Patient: sex M, age 55
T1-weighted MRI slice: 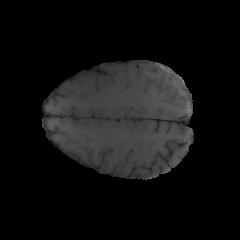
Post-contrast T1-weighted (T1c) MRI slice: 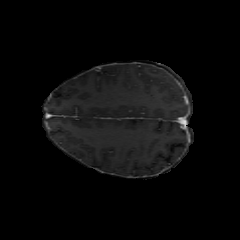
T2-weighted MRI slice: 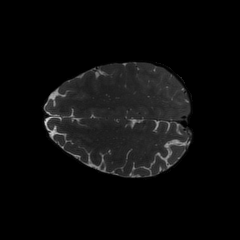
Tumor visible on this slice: no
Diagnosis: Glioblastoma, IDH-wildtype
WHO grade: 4